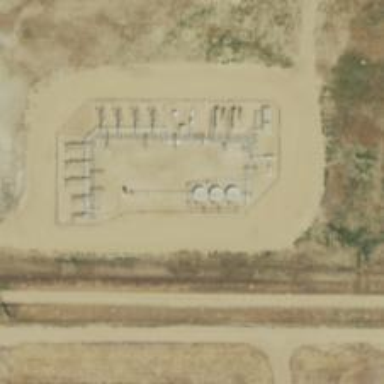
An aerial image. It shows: Storage tank with man-made structure.